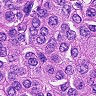
Metastatic tissue present: yes